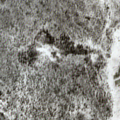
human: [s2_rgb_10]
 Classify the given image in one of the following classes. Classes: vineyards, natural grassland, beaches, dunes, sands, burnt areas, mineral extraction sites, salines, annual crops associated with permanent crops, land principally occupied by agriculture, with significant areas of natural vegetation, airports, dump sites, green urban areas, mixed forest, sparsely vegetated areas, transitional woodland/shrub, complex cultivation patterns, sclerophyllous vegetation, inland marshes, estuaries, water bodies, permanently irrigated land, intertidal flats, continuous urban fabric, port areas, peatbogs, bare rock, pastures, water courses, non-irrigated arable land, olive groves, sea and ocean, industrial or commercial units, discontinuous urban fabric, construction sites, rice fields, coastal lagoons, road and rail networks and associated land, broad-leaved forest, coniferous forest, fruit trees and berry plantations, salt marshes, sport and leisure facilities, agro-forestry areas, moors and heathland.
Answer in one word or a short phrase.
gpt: coniferous forest, transitional woodland/shrub, peatbogs